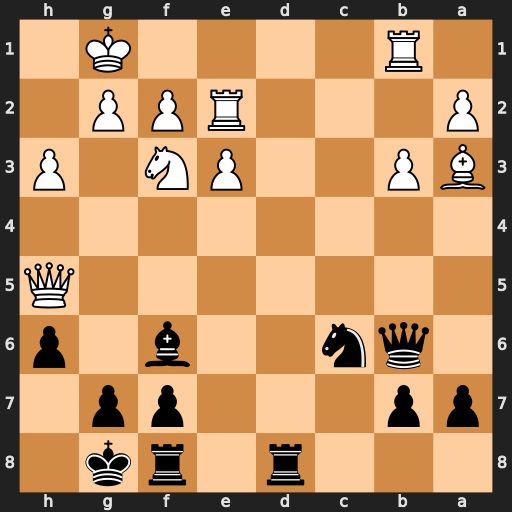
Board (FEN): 3r1rk1/pp3pp1/1qn2b1p/7Q/8/BP2PN1P/P3RPP1/1R4K1
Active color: b
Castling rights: -
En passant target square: -
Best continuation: Qa6 Bxf8 Qxe2